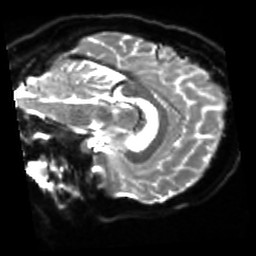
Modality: sbref
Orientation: sagittal
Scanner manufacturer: siemens
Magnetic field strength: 3 T
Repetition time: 4 s
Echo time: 0.0594 s